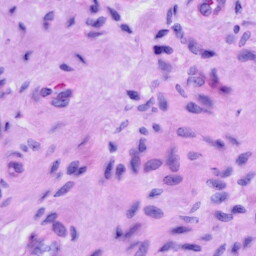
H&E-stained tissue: Cervix